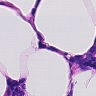
Metastatic tissue present: no